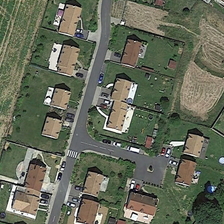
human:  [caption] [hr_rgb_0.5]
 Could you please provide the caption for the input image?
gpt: some buildings and many green trees are in a medium residential area .

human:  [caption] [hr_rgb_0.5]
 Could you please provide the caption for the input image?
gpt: some buildings and many green trees are in a medium residential area .

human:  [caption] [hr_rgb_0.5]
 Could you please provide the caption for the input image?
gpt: some buildings and many green trees are in a medium residential area .

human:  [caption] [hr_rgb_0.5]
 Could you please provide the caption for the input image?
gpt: some buildings and many green trees are in a medium residential area .

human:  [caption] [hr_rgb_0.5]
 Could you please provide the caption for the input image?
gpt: some buildings and many green trees are in a medium residential area .